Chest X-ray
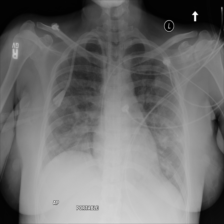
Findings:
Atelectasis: negative
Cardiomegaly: negative
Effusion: negative
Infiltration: positive
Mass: negative
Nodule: positive
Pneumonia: negative
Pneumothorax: negative
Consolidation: negative
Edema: negative
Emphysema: negative
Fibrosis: negative
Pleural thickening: negative
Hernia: negative